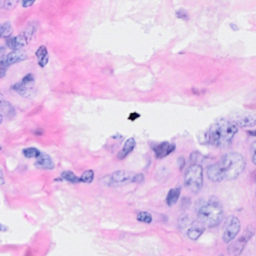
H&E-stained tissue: Breast